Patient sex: M
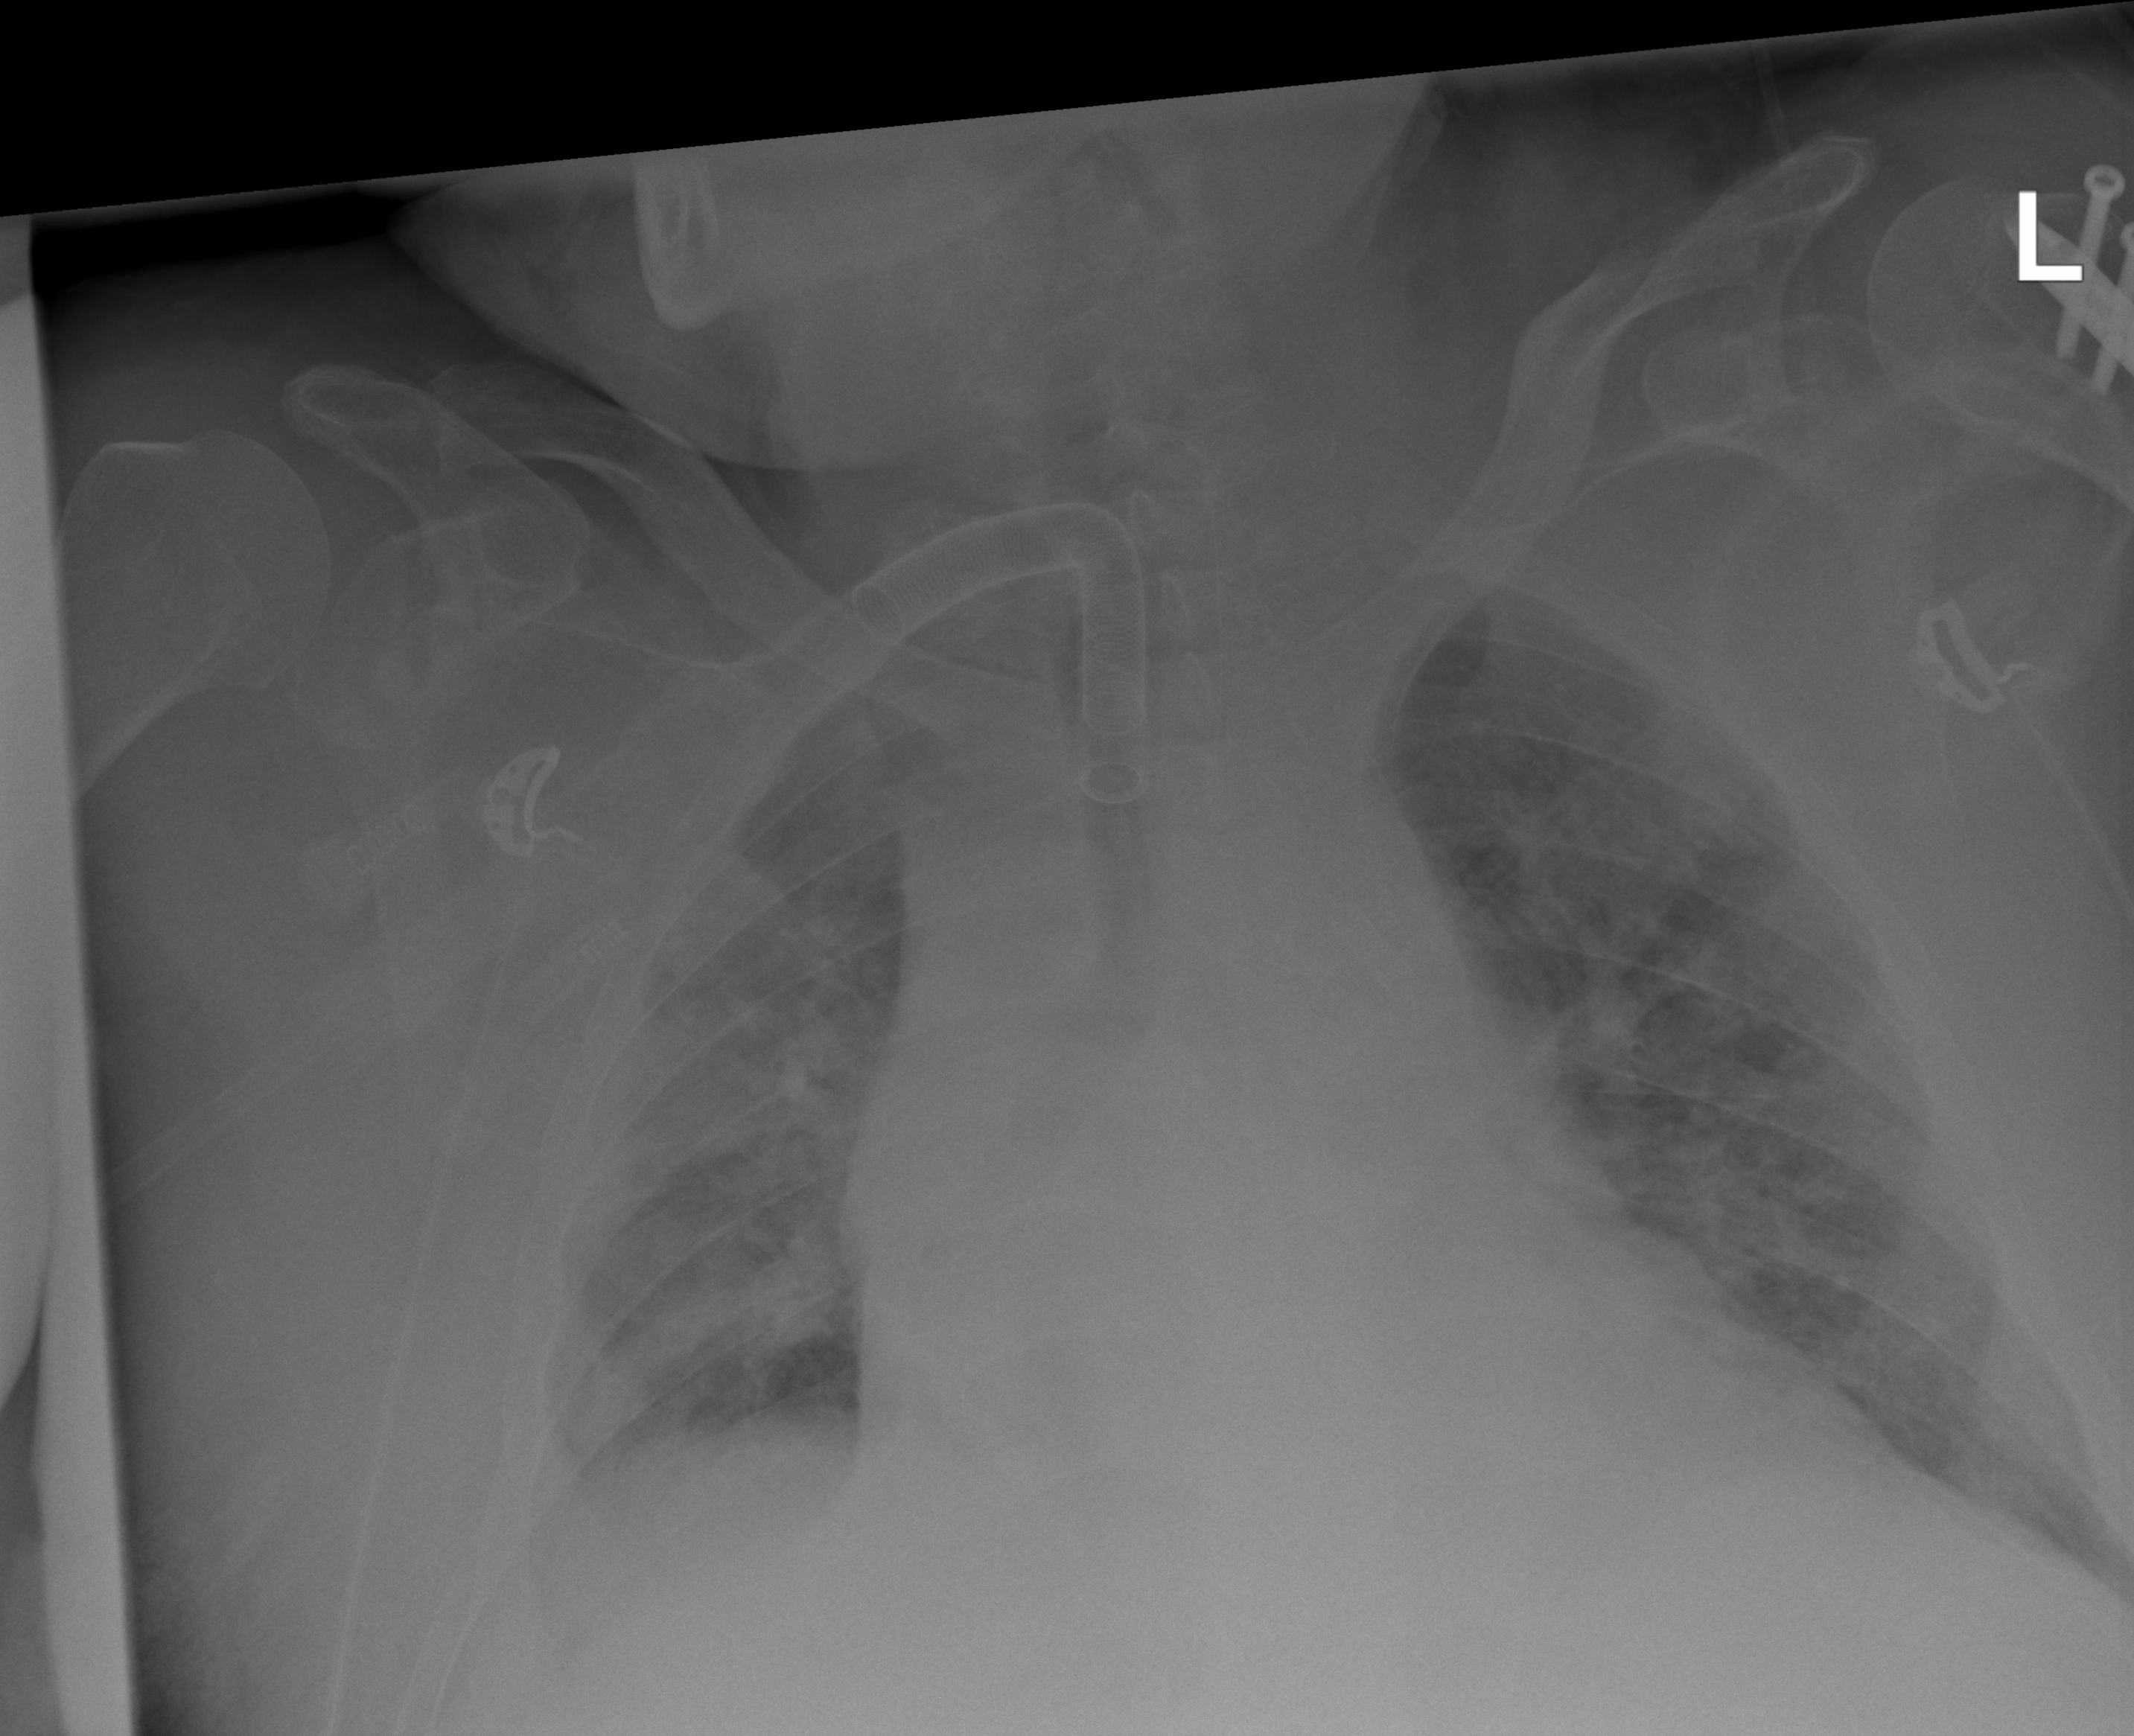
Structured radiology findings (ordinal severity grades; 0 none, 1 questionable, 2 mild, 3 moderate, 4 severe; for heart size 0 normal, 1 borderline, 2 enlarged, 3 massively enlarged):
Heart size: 2
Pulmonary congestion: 3
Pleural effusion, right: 3
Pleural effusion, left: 2
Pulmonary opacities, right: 2
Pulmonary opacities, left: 2
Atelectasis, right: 2
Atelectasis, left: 2